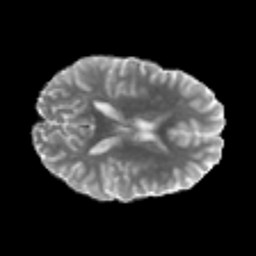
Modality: MD
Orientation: axial
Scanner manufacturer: philips
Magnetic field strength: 3 T
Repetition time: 8.6 s
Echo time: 0.127 s